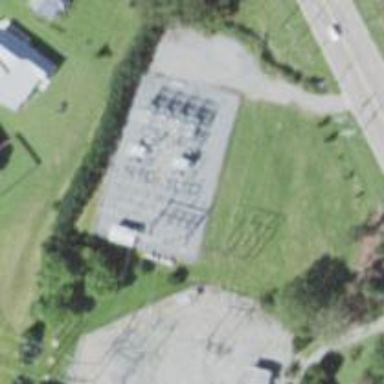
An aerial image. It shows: H-frame designed tower for power lines.